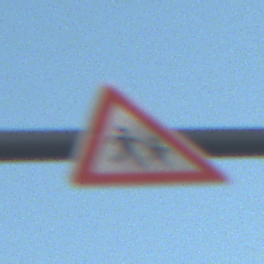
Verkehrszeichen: KinderLinks
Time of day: SunriseSunset
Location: Outdoor (Nature)
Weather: Clear
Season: Winter
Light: Natural